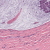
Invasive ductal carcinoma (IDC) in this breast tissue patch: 1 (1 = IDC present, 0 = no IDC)